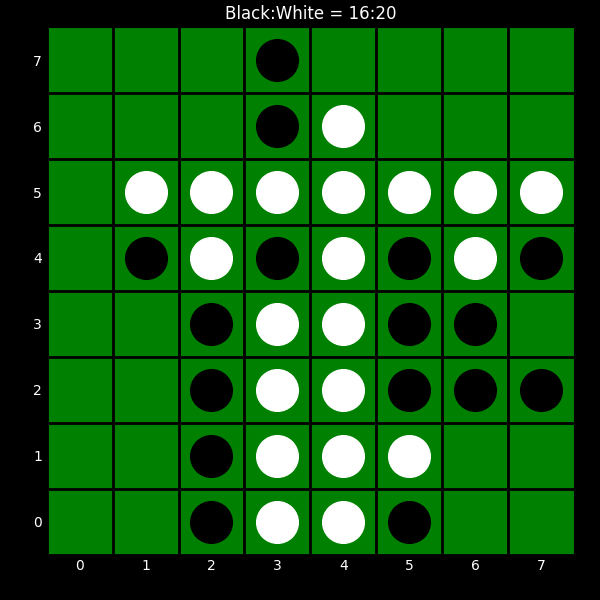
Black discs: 16
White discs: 20